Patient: sex M, age 64
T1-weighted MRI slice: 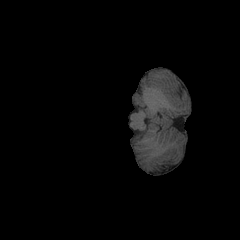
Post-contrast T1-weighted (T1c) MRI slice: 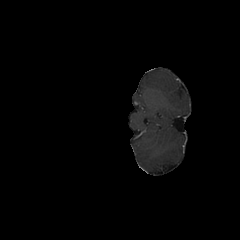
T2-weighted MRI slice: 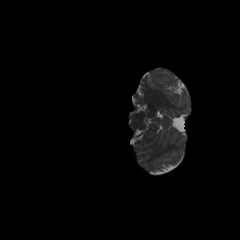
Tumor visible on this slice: no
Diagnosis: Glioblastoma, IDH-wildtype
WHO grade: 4